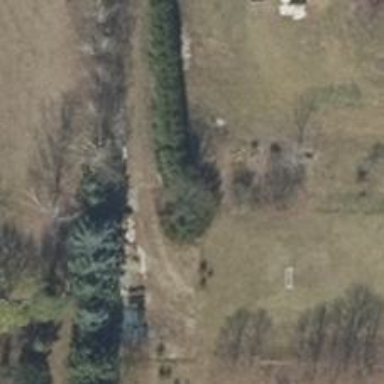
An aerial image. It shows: Row of deciduous broadleaved trees.